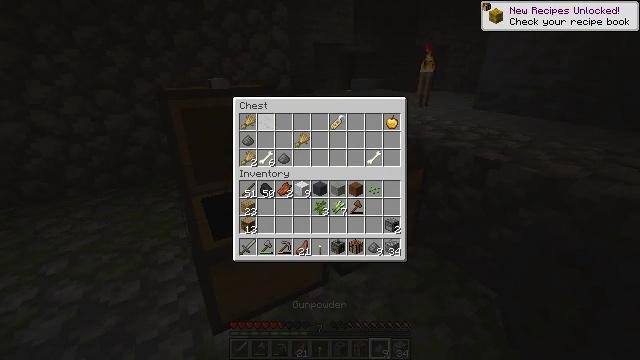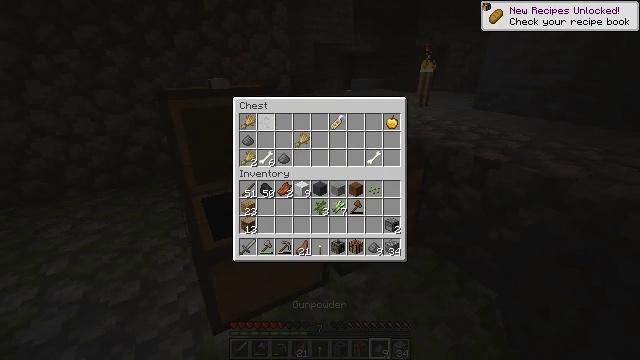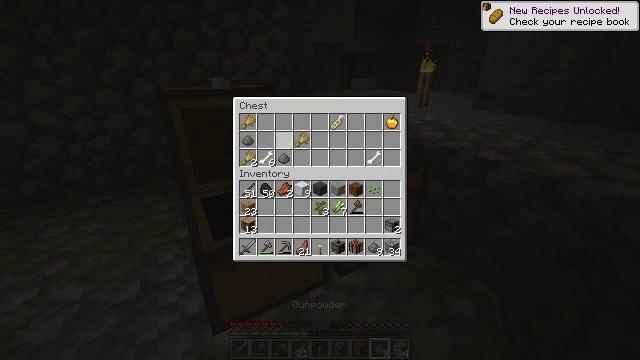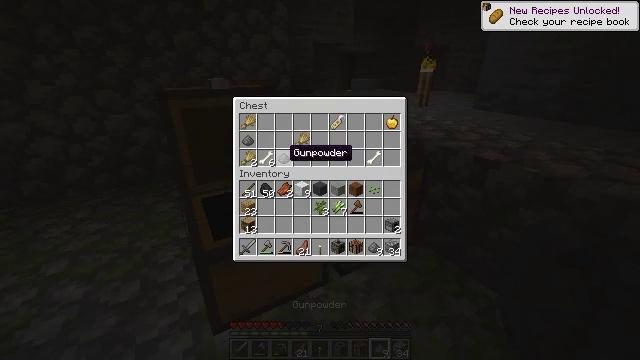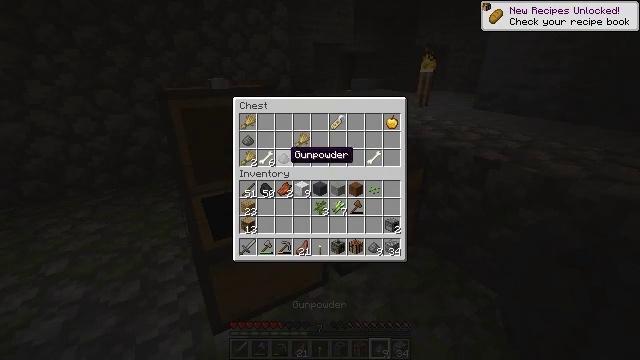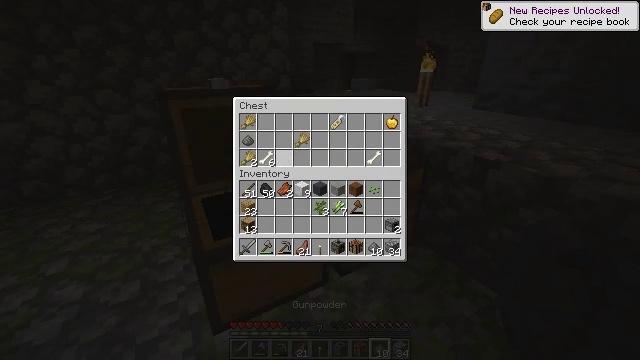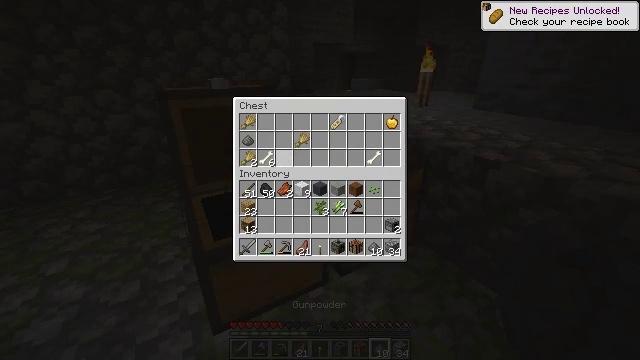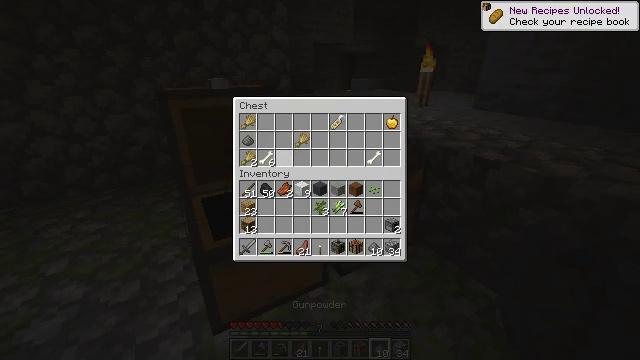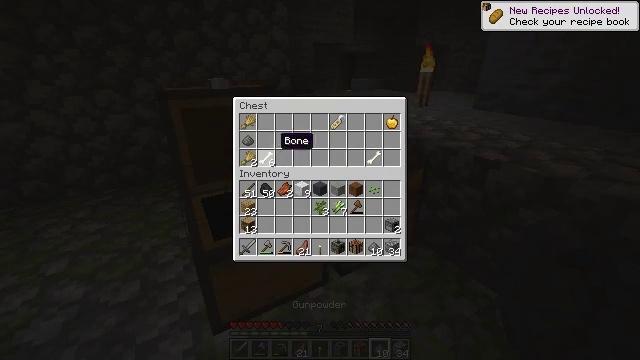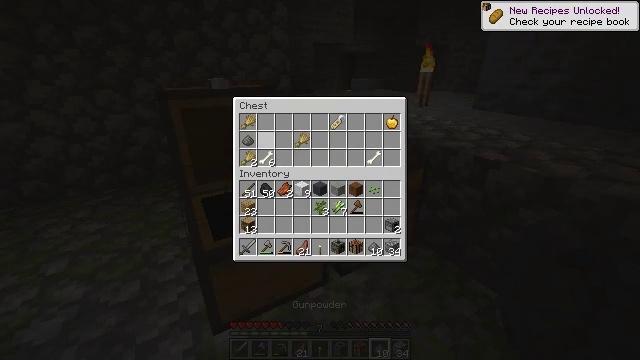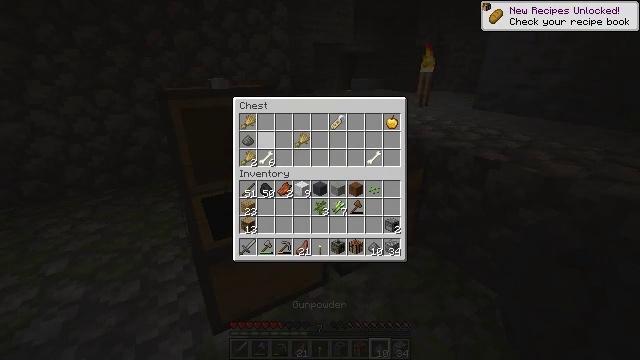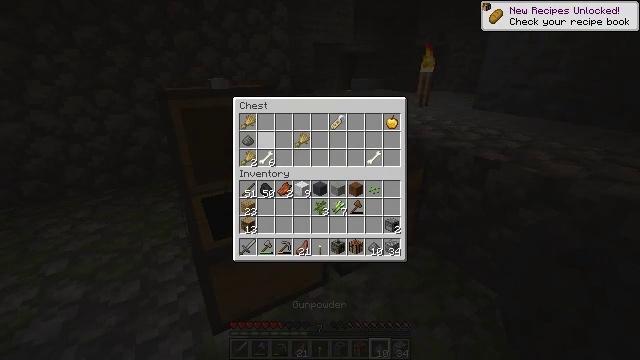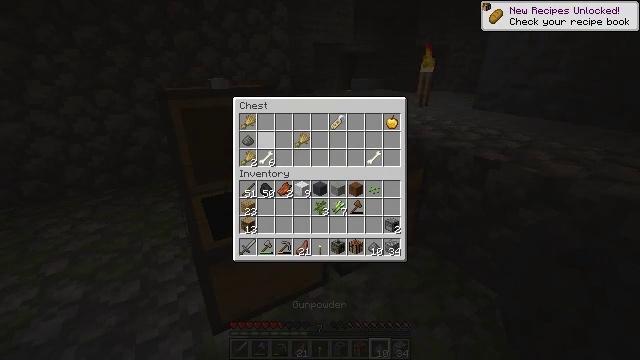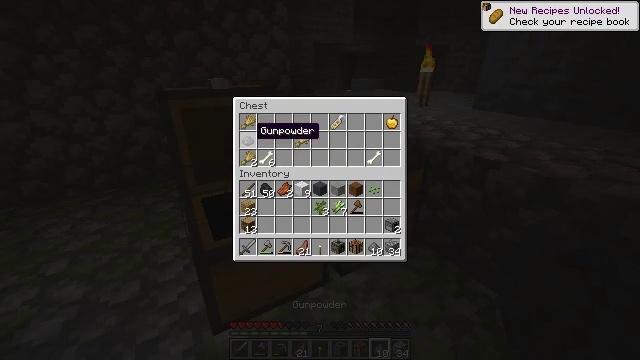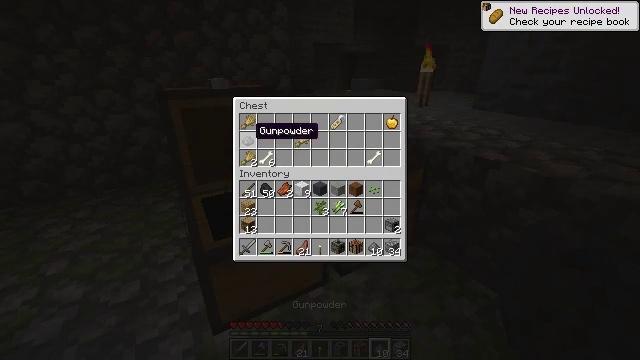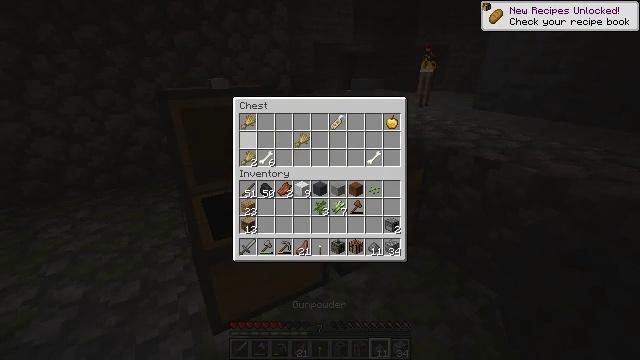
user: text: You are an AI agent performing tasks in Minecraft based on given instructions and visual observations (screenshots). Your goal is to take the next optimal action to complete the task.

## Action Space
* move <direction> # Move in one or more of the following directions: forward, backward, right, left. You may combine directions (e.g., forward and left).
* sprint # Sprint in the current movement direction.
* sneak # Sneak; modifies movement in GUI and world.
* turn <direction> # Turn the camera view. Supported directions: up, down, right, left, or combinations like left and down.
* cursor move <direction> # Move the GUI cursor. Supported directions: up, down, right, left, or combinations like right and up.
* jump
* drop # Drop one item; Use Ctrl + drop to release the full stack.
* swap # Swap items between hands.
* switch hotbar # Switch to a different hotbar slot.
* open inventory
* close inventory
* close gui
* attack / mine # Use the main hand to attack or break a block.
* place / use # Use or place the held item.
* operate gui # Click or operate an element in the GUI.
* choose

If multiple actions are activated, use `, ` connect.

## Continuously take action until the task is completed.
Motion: motion action
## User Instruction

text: Stop mobs spawning by breaking the spawner.
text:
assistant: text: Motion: sneak
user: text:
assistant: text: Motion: sneak, cursor move down
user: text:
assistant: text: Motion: sneak, cursor move down
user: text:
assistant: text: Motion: sneak
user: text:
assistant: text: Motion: sneak, operate gui
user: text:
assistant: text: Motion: sneak, operate gui
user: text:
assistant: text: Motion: sneak, operate gui
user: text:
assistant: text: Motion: sneak, cursor move left and up
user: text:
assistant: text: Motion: sneak, cursor move left
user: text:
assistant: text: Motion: sneak
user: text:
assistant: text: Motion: sneak, operate gui
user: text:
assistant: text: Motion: sneak, operate gui
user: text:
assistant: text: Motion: sneak, cursor move left, operate gui
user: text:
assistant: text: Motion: sneak
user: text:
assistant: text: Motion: sneak, operate gui
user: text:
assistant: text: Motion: sneak, operate gui
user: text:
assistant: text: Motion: sneak, operate gui
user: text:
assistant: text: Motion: sneak
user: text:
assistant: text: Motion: sneak
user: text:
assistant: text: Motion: sneak
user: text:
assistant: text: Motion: sneak
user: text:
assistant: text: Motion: sneak, operate gui
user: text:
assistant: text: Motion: sneak, operate gui
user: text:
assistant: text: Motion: sneak
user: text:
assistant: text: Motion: sneak, cursor move right
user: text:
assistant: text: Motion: sneak, cursor move right
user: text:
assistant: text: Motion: sneak, cursor move right
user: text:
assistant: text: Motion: sneak
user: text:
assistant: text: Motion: sneak
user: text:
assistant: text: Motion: sneak, operate gui